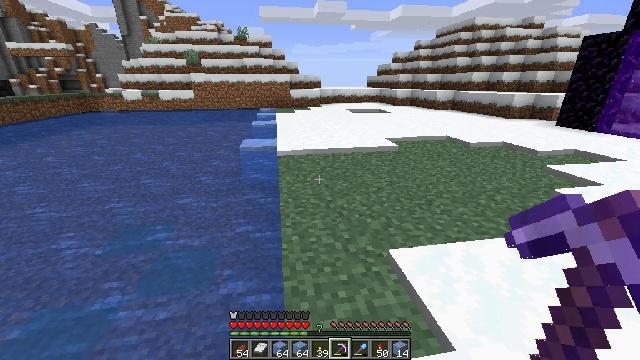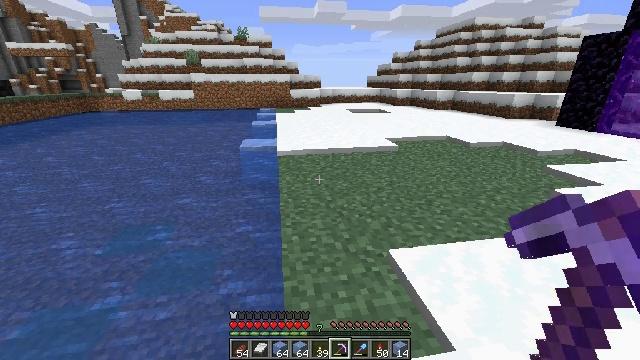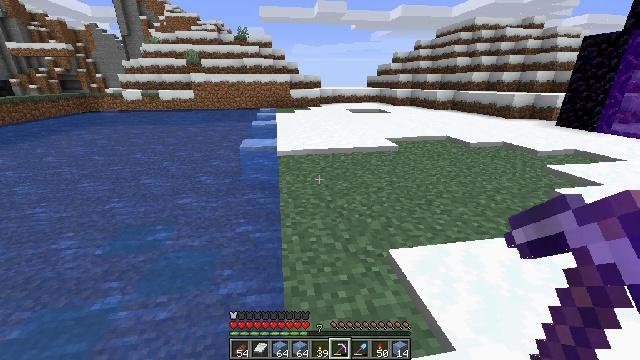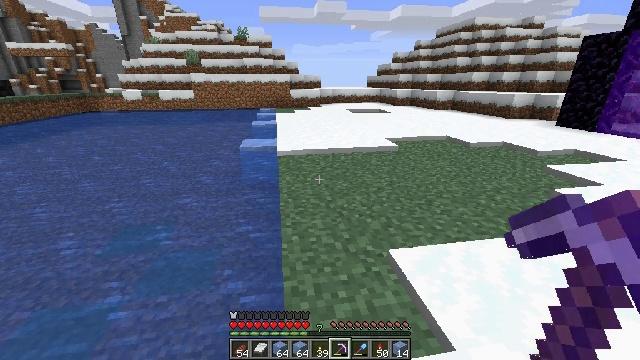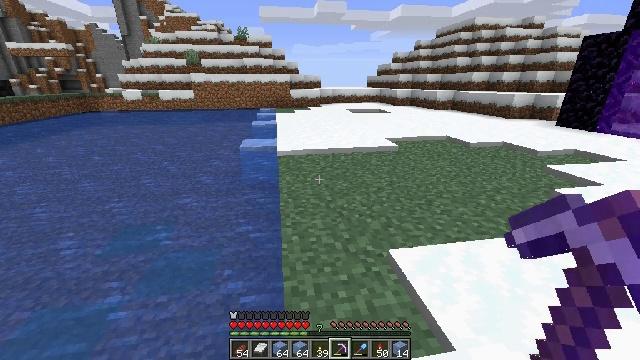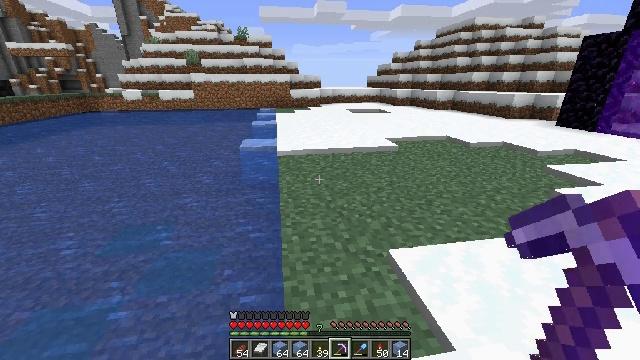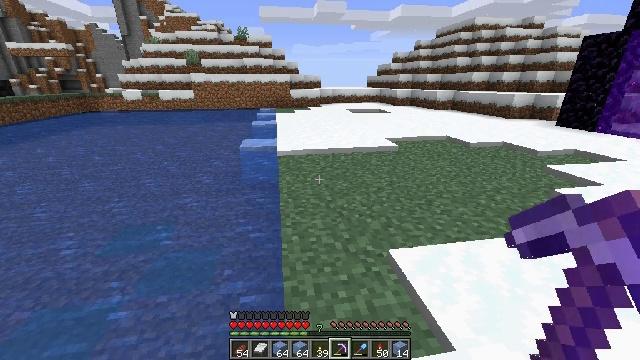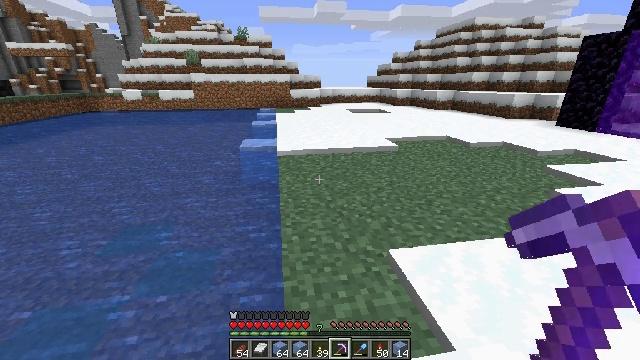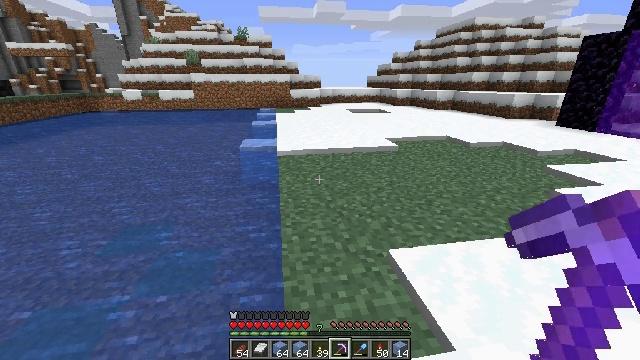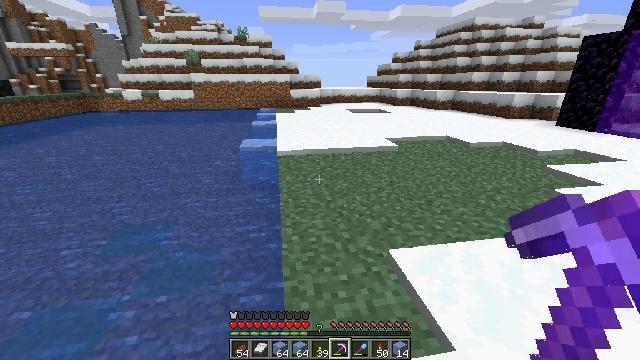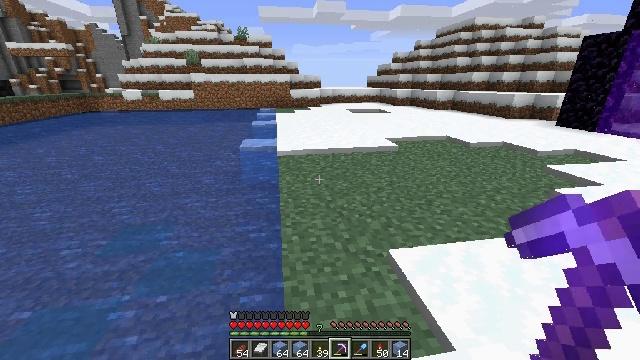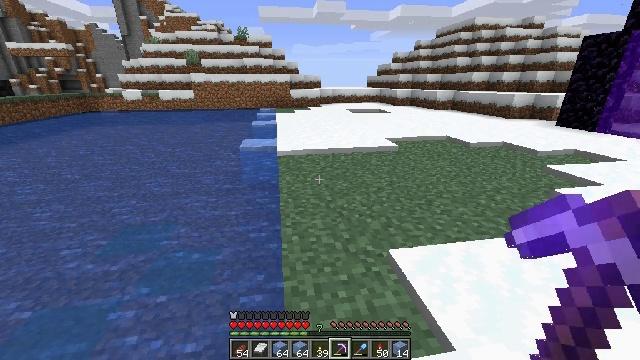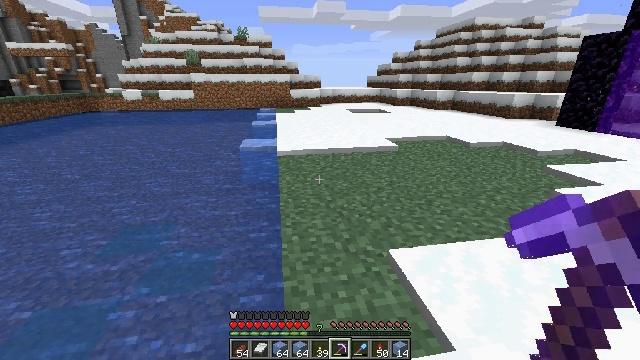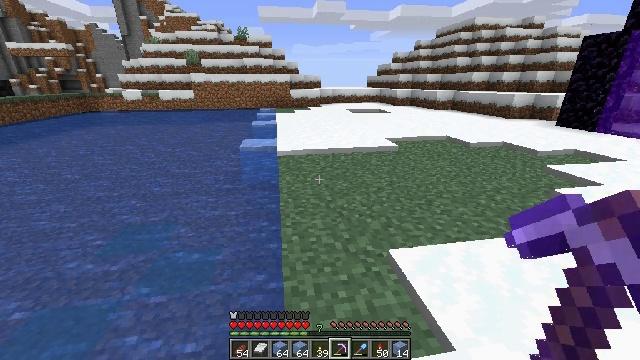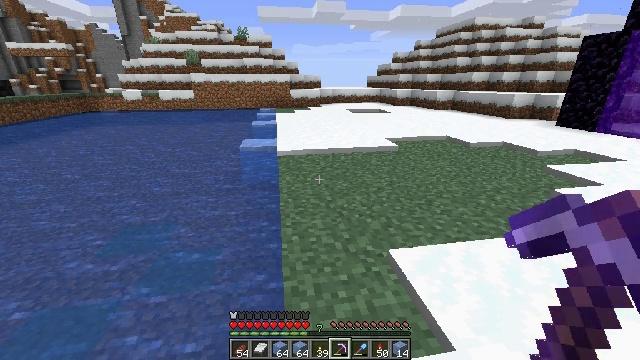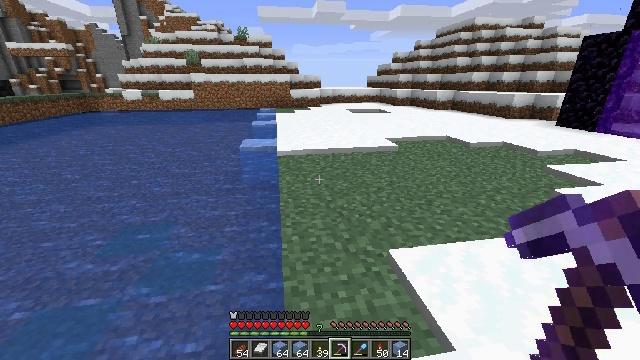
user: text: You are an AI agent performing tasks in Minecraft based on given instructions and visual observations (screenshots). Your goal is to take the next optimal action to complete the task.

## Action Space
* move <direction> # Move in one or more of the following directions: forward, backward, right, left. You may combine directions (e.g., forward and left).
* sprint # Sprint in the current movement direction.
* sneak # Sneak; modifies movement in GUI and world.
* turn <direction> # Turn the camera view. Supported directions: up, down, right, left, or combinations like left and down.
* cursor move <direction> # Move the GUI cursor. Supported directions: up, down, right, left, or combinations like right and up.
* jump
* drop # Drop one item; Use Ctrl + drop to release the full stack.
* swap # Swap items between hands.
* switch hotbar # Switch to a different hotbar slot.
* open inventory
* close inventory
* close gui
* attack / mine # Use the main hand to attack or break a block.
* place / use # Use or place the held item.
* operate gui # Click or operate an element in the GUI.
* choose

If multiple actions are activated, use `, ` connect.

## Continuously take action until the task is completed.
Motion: motion action
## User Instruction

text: Mine ice to use in an ice pathway.
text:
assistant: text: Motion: no_op
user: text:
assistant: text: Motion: no_op
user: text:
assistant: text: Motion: no_op
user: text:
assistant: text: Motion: no_op
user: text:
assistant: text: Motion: no_op
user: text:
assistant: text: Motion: no_op
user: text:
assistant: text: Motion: no_op
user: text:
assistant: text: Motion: no_op
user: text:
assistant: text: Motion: no_op
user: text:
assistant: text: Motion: no_op
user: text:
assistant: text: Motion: no_op
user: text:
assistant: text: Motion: no_op
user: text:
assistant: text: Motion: no_op
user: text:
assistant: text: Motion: no_op
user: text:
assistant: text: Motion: no_op
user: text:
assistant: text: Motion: no_op
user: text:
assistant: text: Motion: turn left
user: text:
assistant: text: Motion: turn left and up
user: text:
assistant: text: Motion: move forward, turn left
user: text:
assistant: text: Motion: move forward
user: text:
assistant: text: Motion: move forward
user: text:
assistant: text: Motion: no_op
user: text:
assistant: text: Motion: no_op
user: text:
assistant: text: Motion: move forward
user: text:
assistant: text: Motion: move forward
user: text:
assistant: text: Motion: move forward
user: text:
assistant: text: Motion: move forward
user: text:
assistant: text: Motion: move forward
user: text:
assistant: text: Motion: move forward
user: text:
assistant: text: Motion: move forward